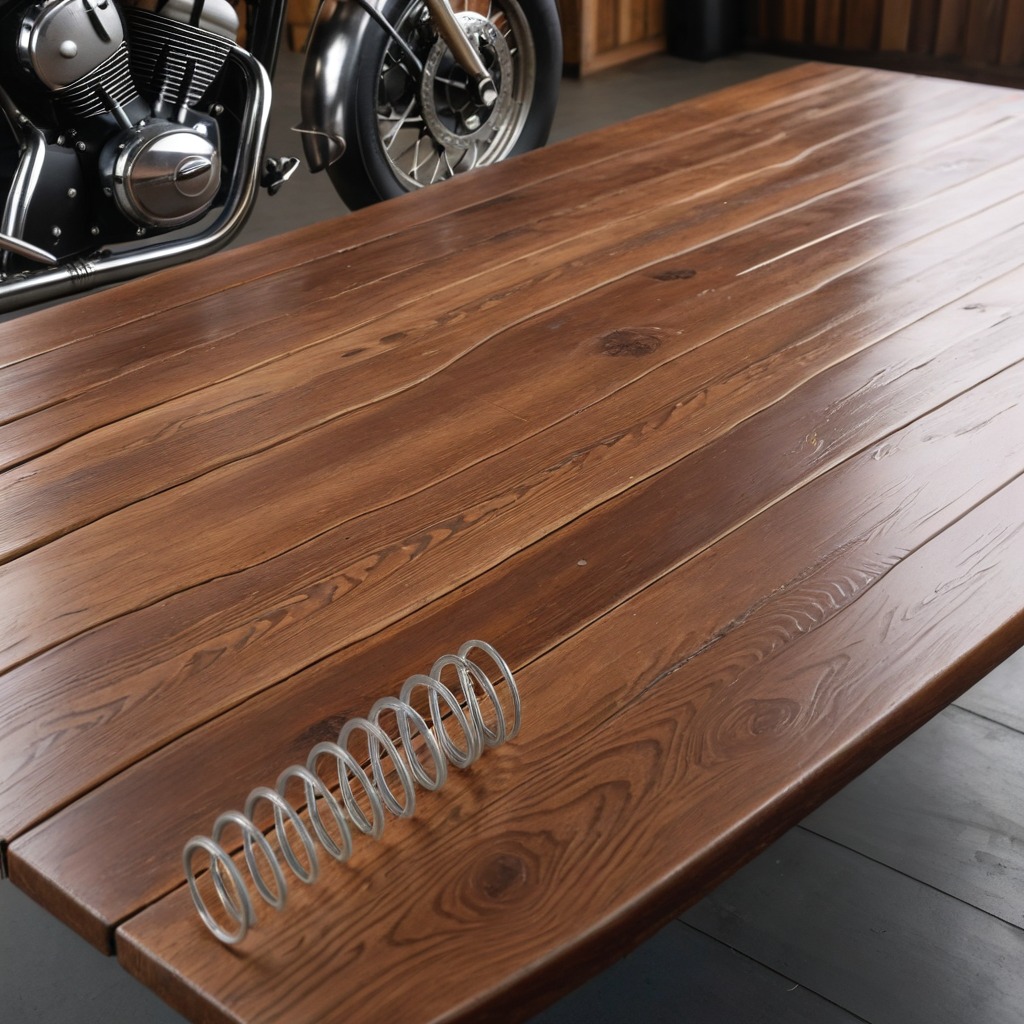
A coiled metal spring lies on an oil-spilled wooden table in a vintage motorcycle garage.